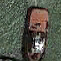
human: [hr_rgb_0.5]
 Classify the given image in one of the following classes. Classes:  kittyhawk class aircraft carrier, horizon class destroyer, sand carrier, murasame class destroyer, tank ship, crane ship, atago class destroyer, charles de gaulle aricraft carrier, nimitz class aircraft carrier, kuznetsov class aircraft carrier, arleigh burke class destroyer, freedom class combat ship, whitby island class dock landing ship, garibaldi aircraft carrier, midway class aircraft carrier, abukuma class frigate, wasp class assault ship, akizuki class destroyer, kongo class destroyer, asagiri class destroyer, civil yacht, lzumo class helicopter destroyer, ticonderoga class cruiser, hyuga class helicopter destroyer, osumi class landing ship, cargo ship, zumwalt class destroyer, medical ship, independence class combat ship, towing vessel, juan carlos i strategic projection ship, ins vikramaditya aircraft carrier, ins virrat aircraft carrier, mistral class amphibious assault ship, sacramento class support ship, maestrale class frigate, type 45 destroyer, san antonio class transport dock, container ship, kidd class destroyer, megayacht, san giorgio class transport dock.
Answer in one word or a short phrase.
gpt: Towing vessel